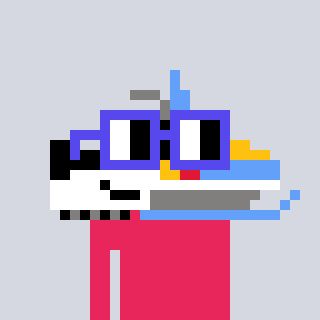
a pixel art character with square blue glasses, a snowmobile-shaped head and a redpinkish-colored body on a cool background